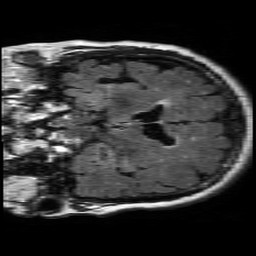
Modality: FLAIR
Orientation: coronal
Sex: female
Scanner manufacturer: philips
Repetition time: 11 s
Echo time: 0.125 s